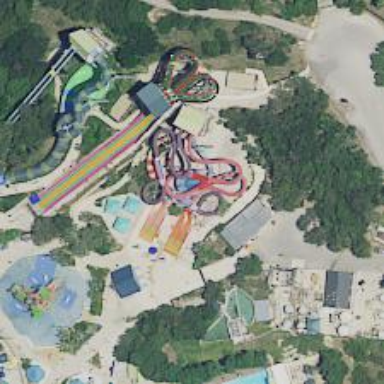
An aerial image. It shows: Water slide attraction.